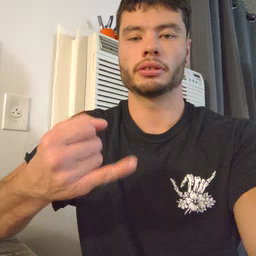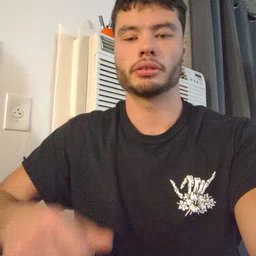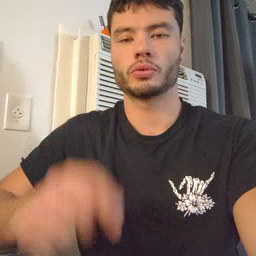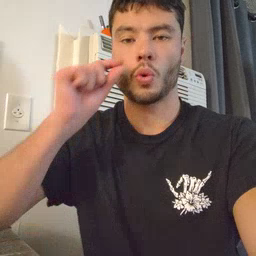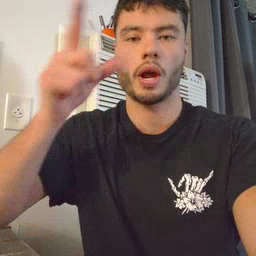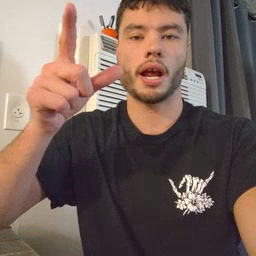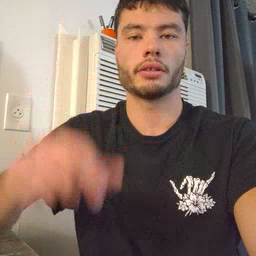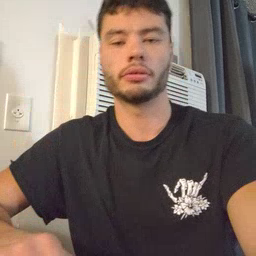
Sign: wake